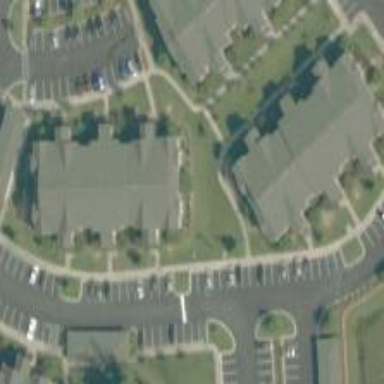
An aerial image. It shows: Image showing building with apartments.